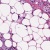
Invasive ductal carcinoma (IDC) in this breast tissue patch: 0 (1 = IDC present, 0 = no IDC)